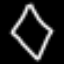
Label: diamond